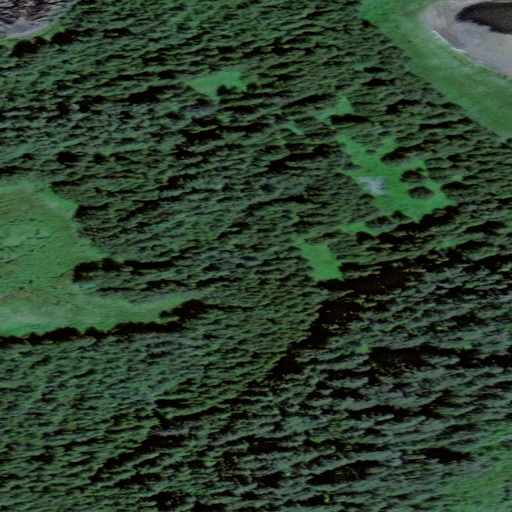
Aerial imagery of island in Alaska named Danger Island containing only unknown